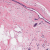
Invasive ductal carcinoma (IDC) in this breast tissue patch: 0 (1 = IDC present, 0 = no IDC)